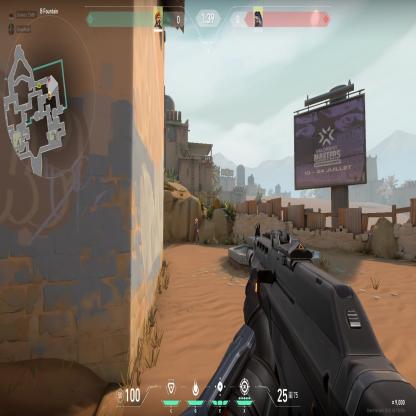
Label: enemy